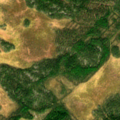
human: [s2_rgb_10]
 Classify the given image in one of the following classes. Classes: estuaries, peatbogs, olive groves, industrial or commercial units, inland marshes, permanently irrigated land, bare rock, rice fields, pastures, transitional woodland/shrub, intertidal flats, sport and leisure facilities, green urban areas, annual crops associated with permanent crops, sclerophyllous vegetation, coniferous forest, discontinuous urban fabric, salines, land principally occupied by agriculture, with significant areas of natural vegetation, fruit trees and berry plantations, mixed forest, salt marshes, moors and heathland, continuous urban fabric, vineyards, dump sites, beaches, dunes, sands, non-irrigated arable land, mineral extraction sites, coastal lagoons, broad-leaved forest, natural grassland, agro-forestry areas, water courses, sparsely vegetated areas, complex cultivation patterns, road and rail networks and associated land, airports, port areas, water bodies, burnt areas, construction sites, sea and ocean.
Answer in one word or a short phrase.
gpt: coniferous forest, mixed forest, peatbogs